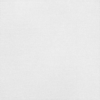
Label: dusty